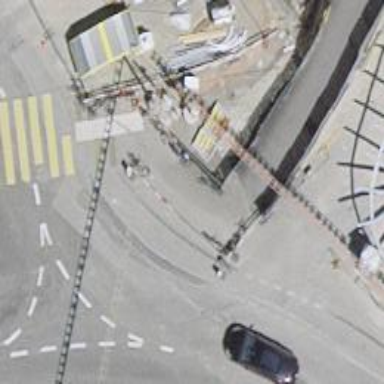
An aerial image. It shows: Road with steps.